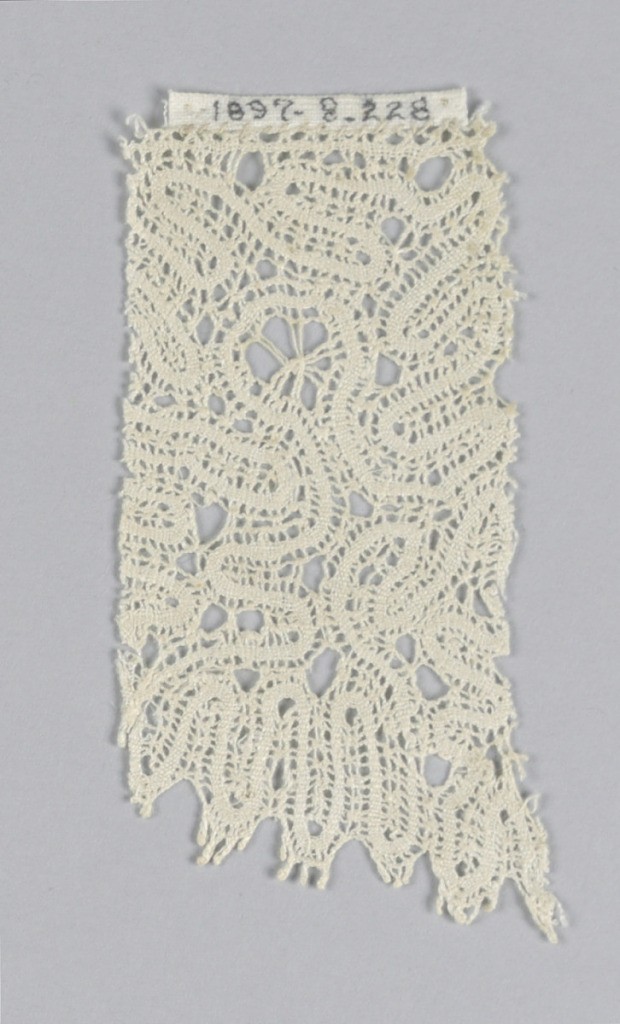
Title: Fragment
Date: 17th century
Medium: linen Technique: bobbin lace
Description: Fine, wavy, ribbon-like scrolling design with scalloped border.